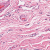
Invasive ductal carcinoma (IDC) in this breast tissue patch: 0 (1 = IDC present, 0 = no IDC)